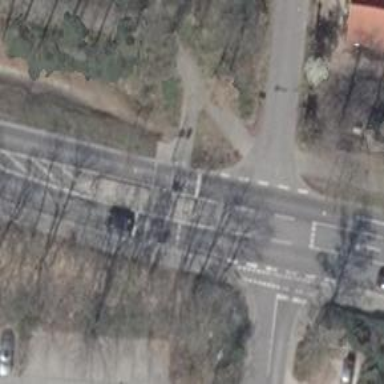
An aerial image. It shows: Traffic signals at road crossing.